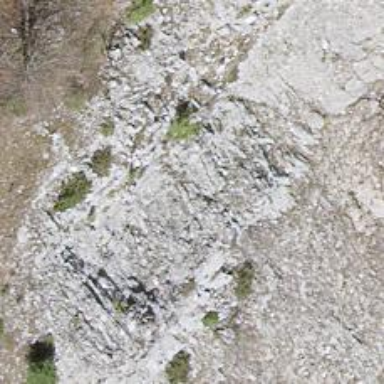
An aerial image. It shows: Cliff in nature.